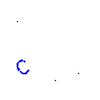
Particle: proton